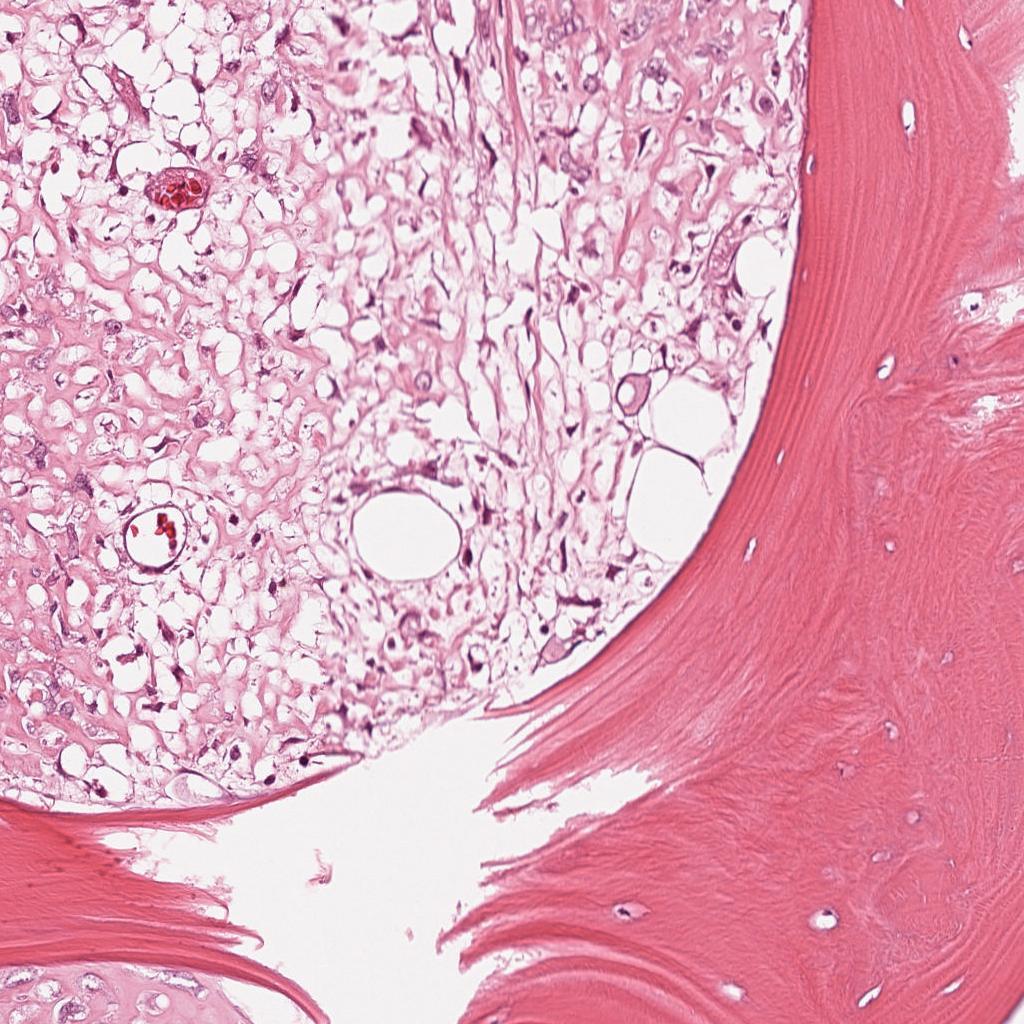
Label: Viable